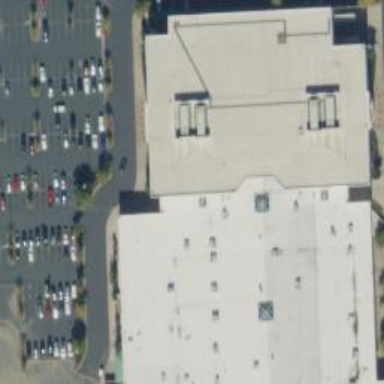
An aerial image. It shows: Retail building housing department store.